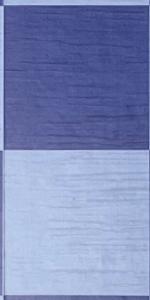
Label: Empty